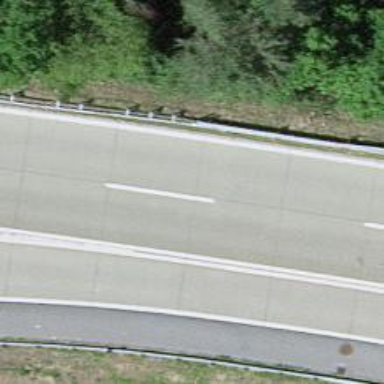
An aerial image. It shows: Asphalt motorway link.